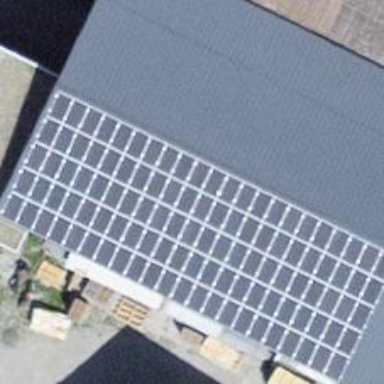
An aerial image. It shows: Solar power generator.